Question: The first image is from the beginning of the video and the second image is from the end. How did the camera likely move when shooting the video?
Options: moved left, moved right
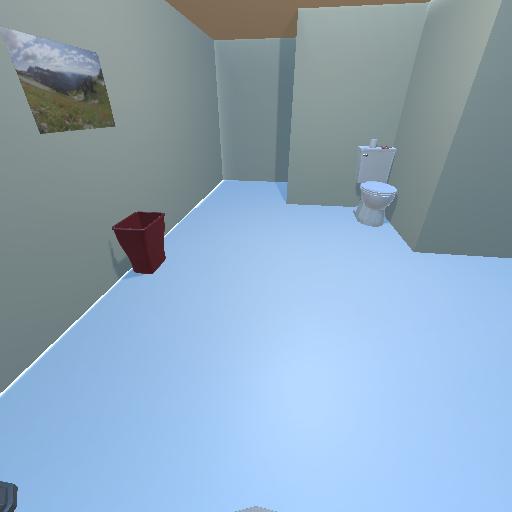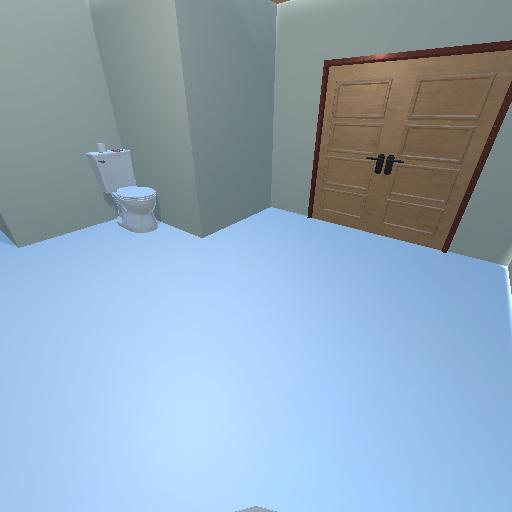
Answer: moved left